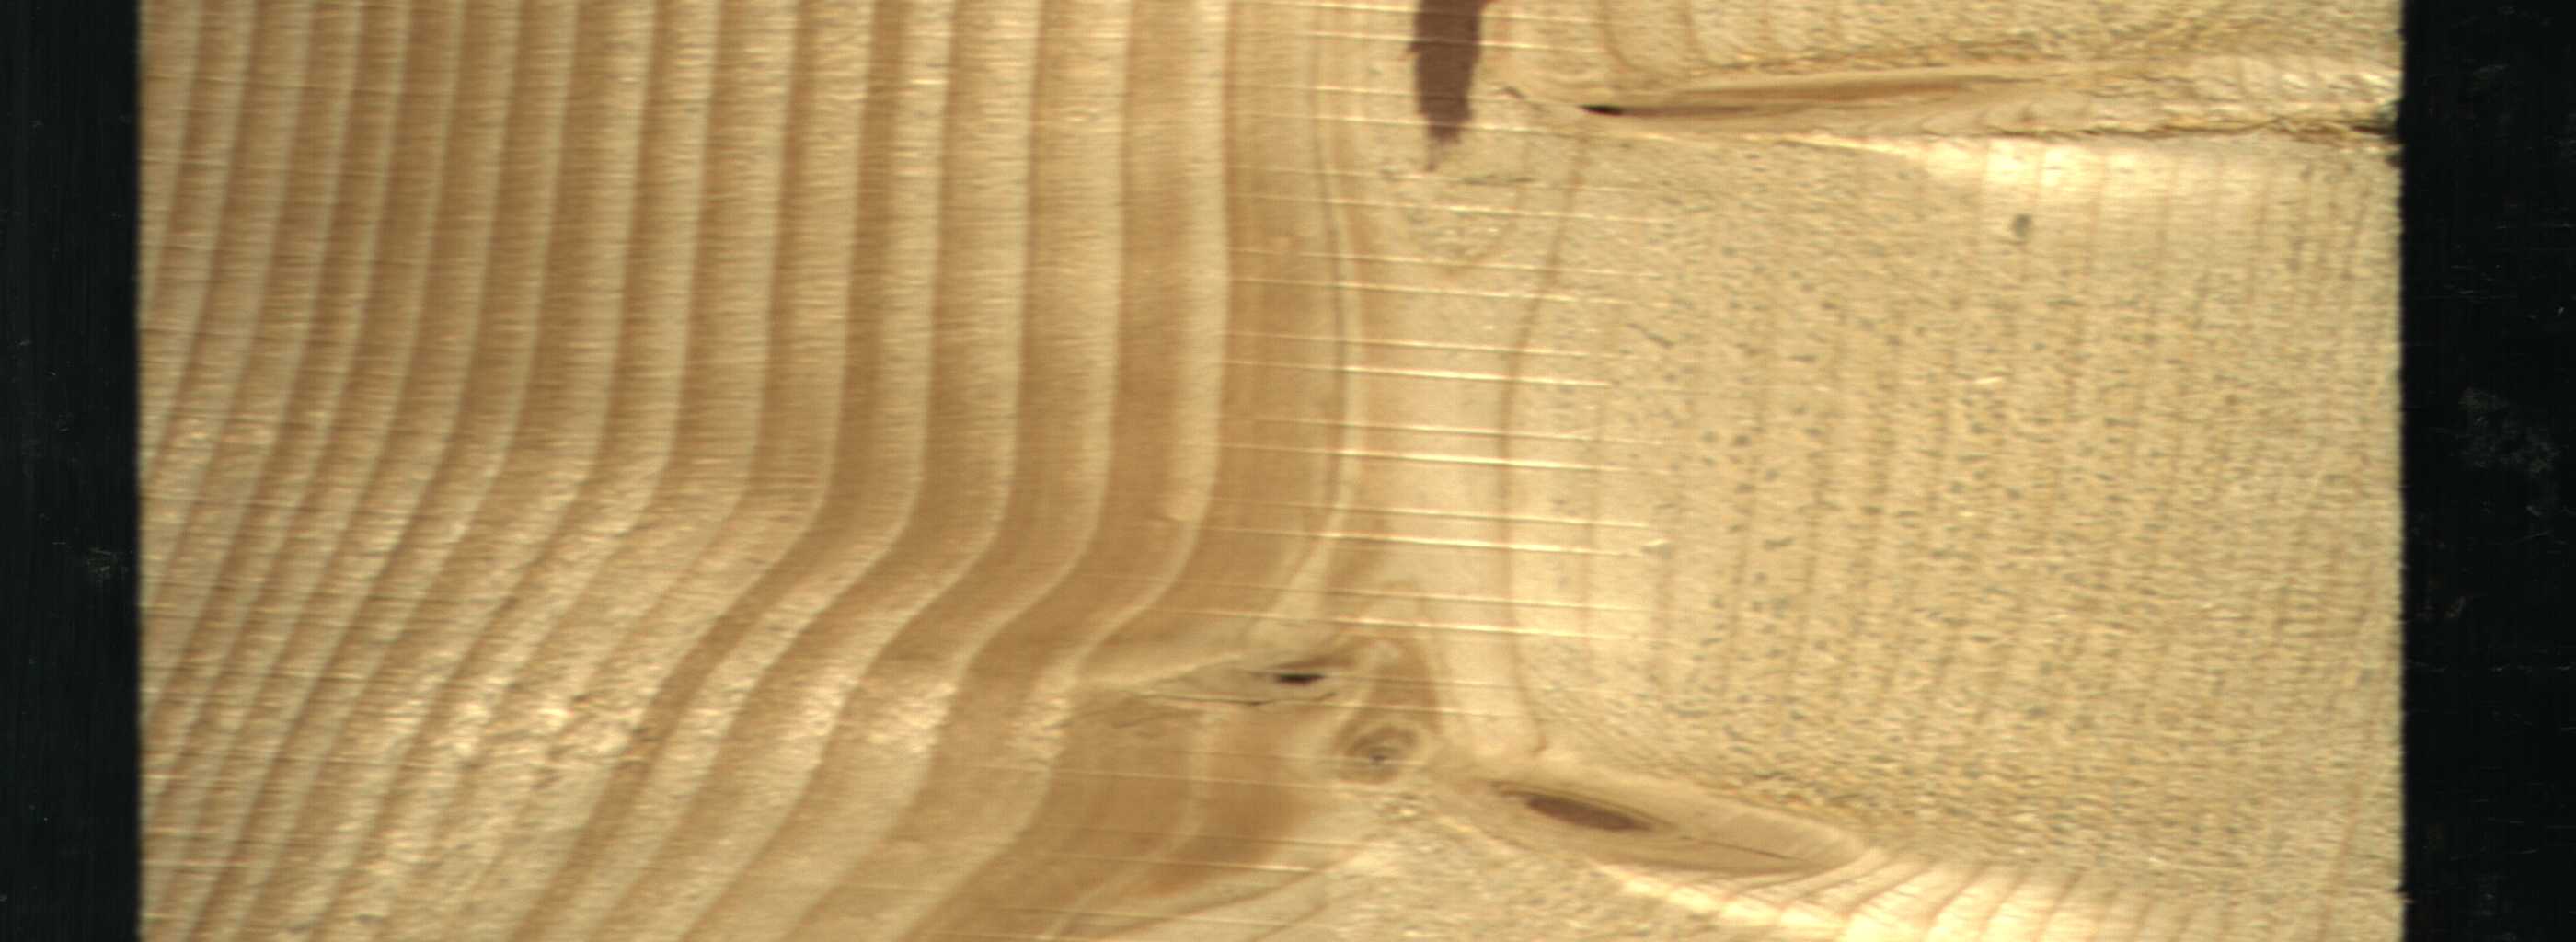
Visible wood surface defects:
Marrow
Dead_Knot
Live_Knot
Live_Knot
Live_Knot